【题型】填空题　【知识点】平面几何　【难度】hard
如图，在 \( \text{Rt} \triangle ABC \) 中，\( \angle BAC = 90^\circ \)，\( AB = 3 \)，\( AC = 4 \)，\( AD \perp BC \) 于点 \( D \).点 \( P \) 是线段 \( AD \) 上一动点，以 \( CP \) 为直角边作 \( \text{Rt} \triangle CPE \)，且 \( \angle PEC = \angle ABC \)，连接 \( DE \).则当 \( DE \parallel AB \) 时，\( AP \) 的长为 \underline{\quad\quad}；点 \( P \) 在运动过程中，\( DE \) 的最小值为 \underline{\quad\quad}.

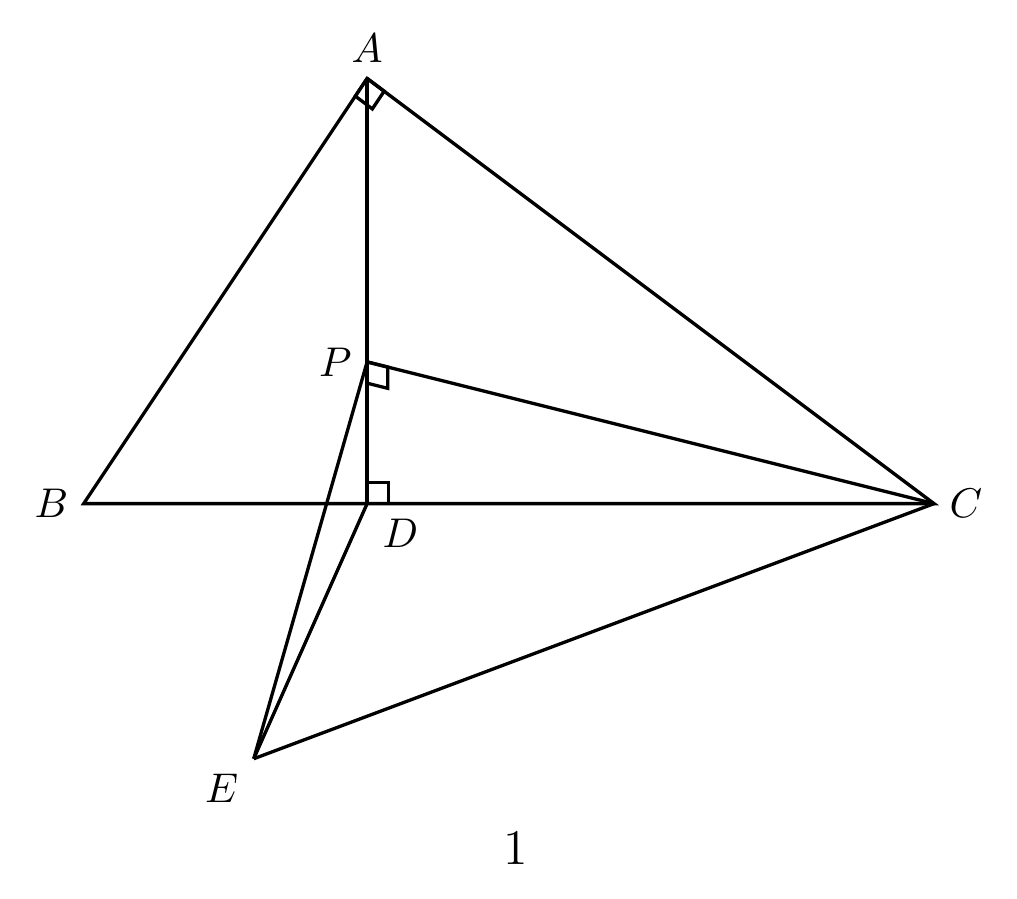
【解答】
\pagestyle{empty}
\noindent
【答案】\(\dfrac{6}{5}\) \quad \(\dfrac{36}{25}\)

【解析】解：由勾股定理得，\(BC = \sqrt{AB^2 + AC^2} = 5\)，

\(\therefore \cos \angle ABC = \dfrac{AB}{BC} = \dfrac{BD}{AB}\)，即 \(\cos \angle ABC = \dfrac{3}{5} = \dfrac{BD}{3}\)，

解得，\(BD = \dfrac{9}{5}\)，

\(\therefore \sin \angle ABC = \dfrac{AC}{BC} = \dfrac{4}{5}\),

如图 1，连接 \(BE\)，

\(\because \angle EPC = 90^\circ = \angle BAC\)，\(\angle PEC = \angle ABC\)，

\(\therefore \triangle PEC \backsim \triangle ABC\)，

\(\therefore \angle PCE = \angle ACB\)，\(\dfrac{PC}{AC} = \dfrac{CE}{CB}\)，

\(\therefore \angle BCE = \angle ACP\)，\(\dfrac{CB}{AC} = \dfrac{CE}{PC}\)，

\(\therefore \triangle BCE \backsim \triangle ACP\)，

\(\therefore \angle CBE = \angle CAP\)，\(\dfrac{BE}{AP} = \dfrac{BC}{AC}\).

\(\because \angle CAP + \angle BAD = 90^\circ = \angle BAD + \angle ABC\),

\(\therefore \angle CBE = \angle CAP = \angle ABC\),

\(\therefore E\) 在与直线 \(BC\) 夹角为 \(\angle ABC\) 的直线 \(BE\) 上运动,

当 \(DE \parallel AB\) 时, \(\angle BDE = \angle ABC = \angle CBE\),

\(\therefore BE = DE\).

如图 1, 过 \(E\) 作 \(EF \perp BD\) 于 \(F\),

\(\therefore BF = \frac{1}{2}BD = \frac{9}{10}\),

\(\therefore BE = \frac{BF}{\cos \angle CBE} = \frac{\frac{9}{10}}{\frac{3}{5}} = \frac{3}{2}\),

\(\because \frac{BE}{AP} = \frac{BC}{AC}\),

\(\therefore \frac{\frac{3}{2}}{AP} = \frac{5}{4}\),

解得, \(AP = \frac{6}{5}\);

点 \(P\) 在运动过程中, 运动到使点 \(E\) 满足 \(DE \perp BE\) 时, \(DE\) 的值最小,

\(\therefore DE = BD \times \sin \angle CBE = BD \times \sin \angle ABC = \frac{9}{5} \times \frac{4}{5} = \frac{36}{25}\),

故答案为: \(\frac{6}{5}\), \(\frac{36}{25}\).
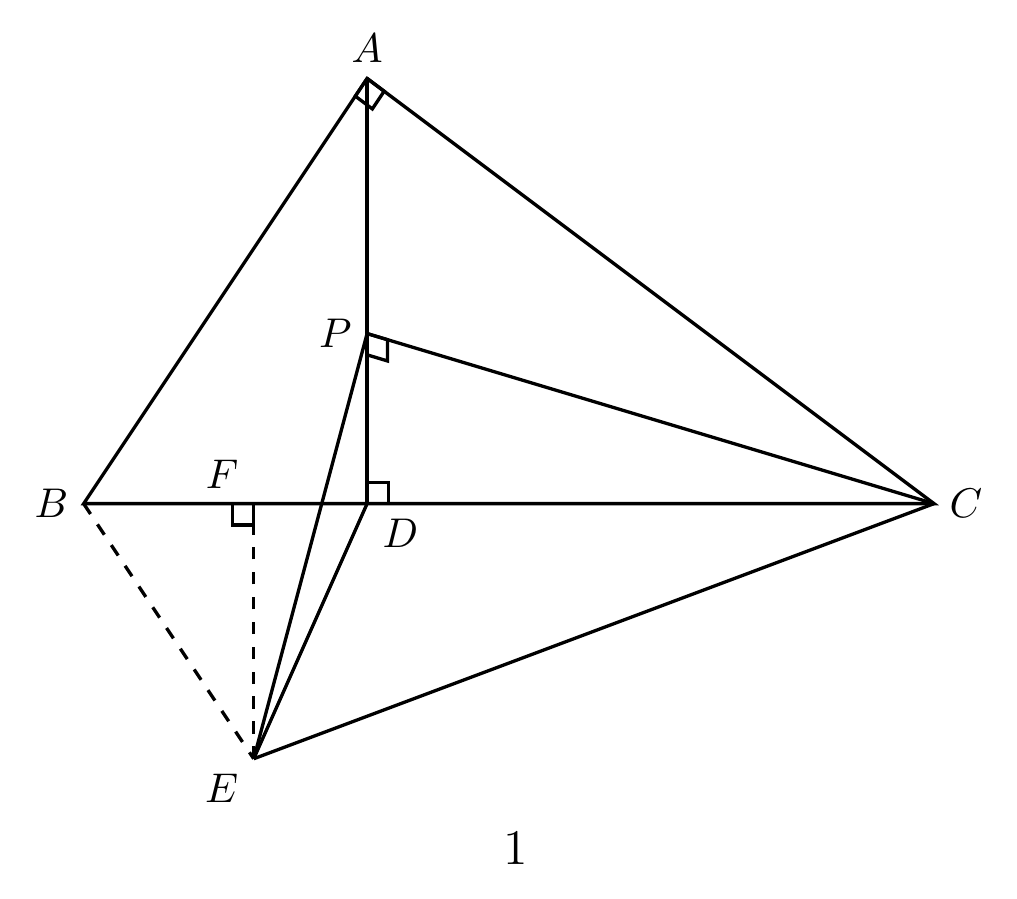